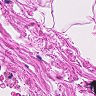
Metastatic tissue present: no